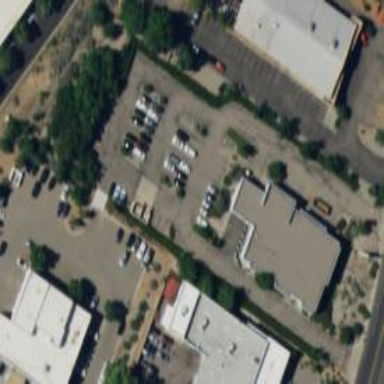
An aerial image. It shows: Commercial area where healthcare clinic is located.